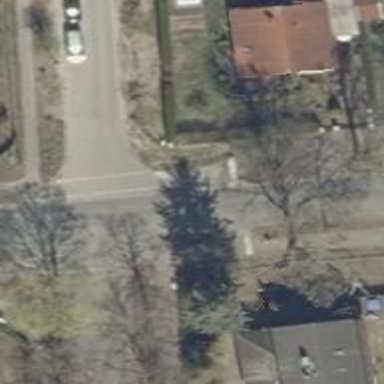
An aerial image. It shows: Unmarked road crossing.